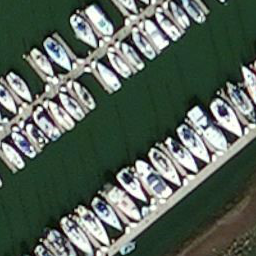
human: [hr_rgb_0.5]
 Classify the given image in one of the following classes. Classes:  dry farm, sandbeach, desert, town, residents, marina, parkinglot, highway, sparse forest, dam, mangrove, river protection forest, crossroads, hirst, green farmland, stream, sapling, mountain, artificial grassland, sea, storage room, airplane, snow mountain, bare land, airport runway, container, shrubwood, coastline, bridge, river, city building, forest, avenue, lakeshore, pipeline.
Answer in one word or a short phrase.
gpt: marina